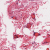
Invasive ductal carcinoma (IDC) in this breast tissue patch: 0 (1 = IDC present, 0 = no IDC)